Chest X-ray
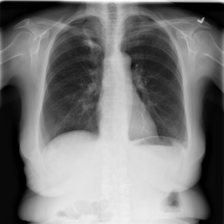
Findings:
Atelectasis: negative
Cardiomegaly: negative
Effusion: negative
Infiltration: negative
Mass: negative
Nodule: negative
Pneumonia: negative
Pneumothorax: positive
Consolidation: negative
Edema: negative
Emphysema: negative
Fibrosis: negative
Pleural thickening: negative
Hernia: negative